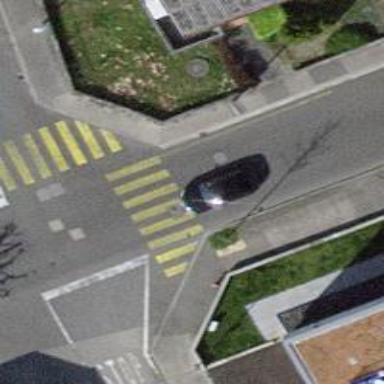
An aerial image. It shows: Marked crossing on footway.